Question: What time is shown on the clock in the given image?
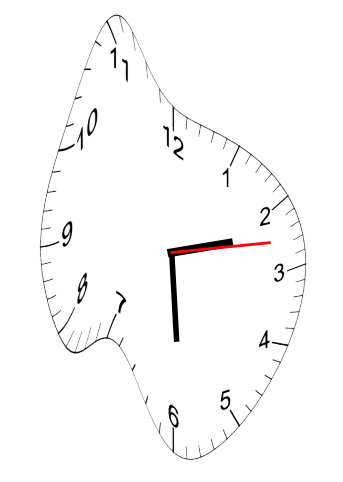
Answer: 02:29:13